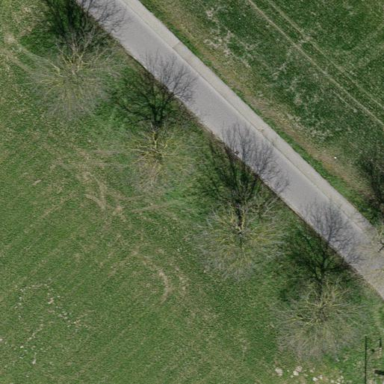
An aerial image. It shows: Area covered with grass.